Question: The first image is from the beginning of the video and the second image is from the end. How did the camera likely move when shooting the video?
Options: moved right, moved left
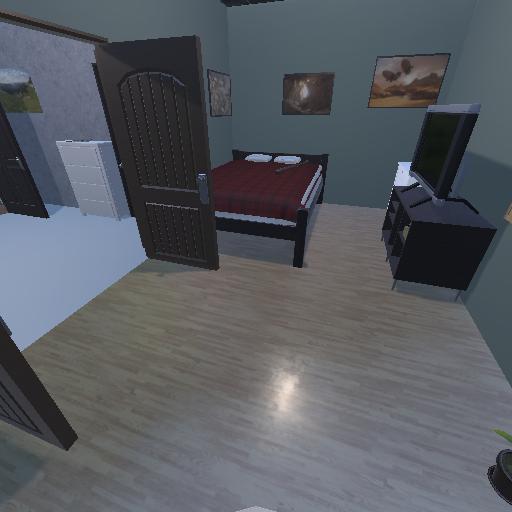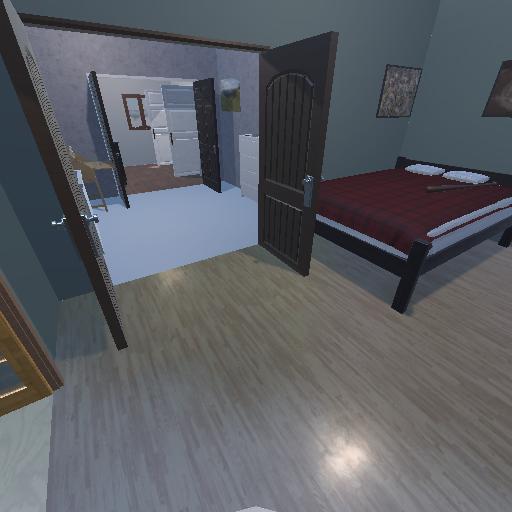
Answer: moved right